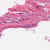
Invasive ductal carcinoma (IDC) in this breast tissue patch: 0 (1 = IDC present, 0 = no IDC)